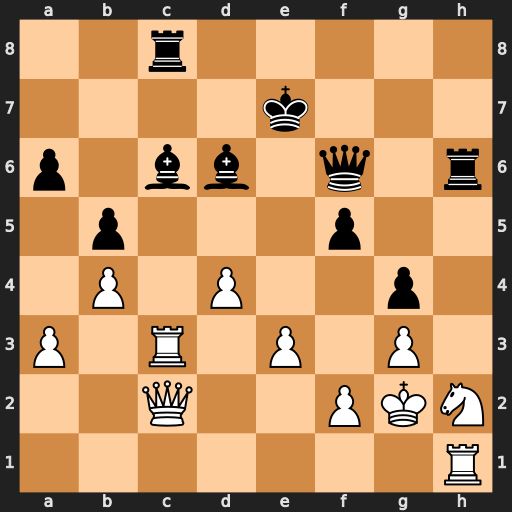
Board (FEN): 2r5/4k3/p1bb1q1r/1p3p2/1P1P2p1/P1R1P1P1/2Q2PKN/7R
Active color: w
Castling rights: -
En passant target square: -
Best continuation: Rxc6 Rxc6 Qxc6